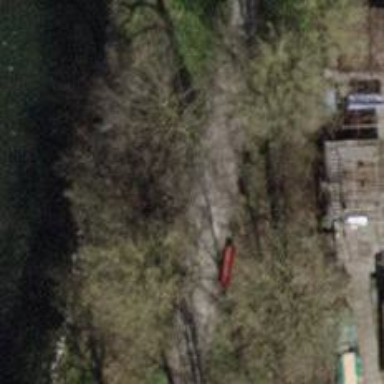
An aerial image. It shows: Red bench.